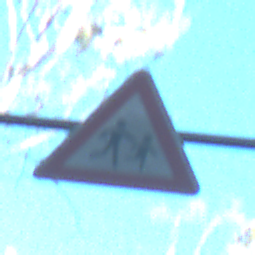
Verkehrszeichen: KinderLinks
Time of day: MorningAfternoon
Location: Outdoor (Nature)
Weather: Clear
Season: NotSpecified
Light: Natural